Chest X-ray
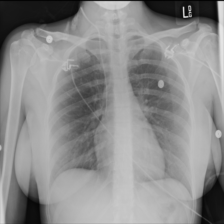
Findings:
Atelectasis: negative
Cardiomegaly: negative
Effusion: negative
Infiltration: negative
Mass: negative
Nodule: negative
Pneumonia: negative
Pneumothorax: negative
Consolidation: negative
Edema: negative
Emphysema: negative
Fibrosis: negative
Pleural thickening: negative
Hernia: negative